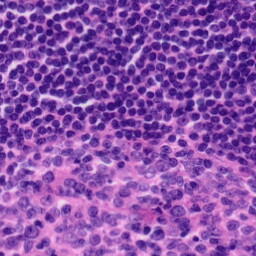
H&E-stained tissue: Tonsil